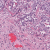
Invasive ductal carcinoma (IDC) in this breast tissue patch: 1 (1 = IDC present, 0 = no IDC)